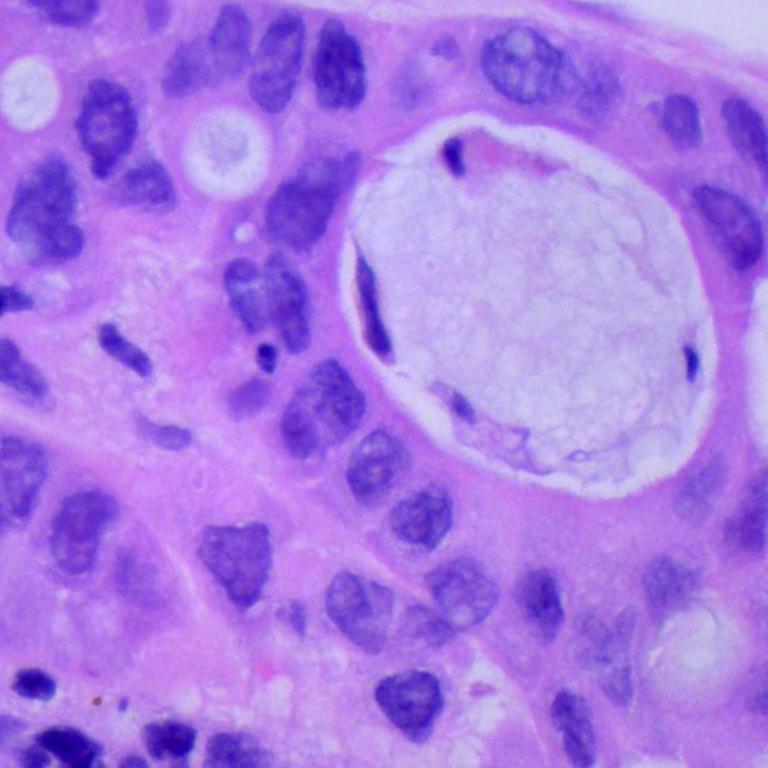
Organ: lung
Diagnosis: adenocarcinomas